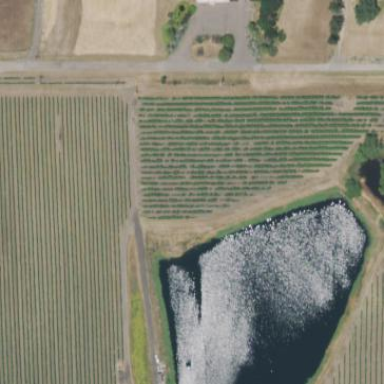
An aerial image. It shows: Vineyard with grape crops.